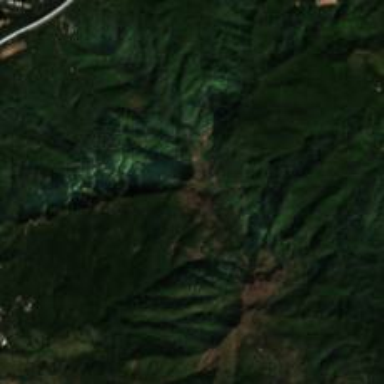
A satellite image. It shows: Majestic peak in the wilderness.